An envelope spectrum derived from a bearing vibration measurement is shown; the reference markers locate BPFO, BPFI, BSF and FTF for this bearing geometry and shaft speed. Classify the bearing condition as one of: normal, inner_race, outer_race, ball.
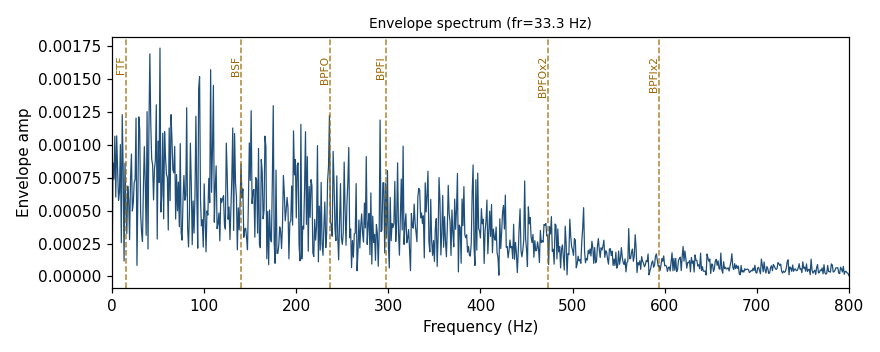
Answer: normal